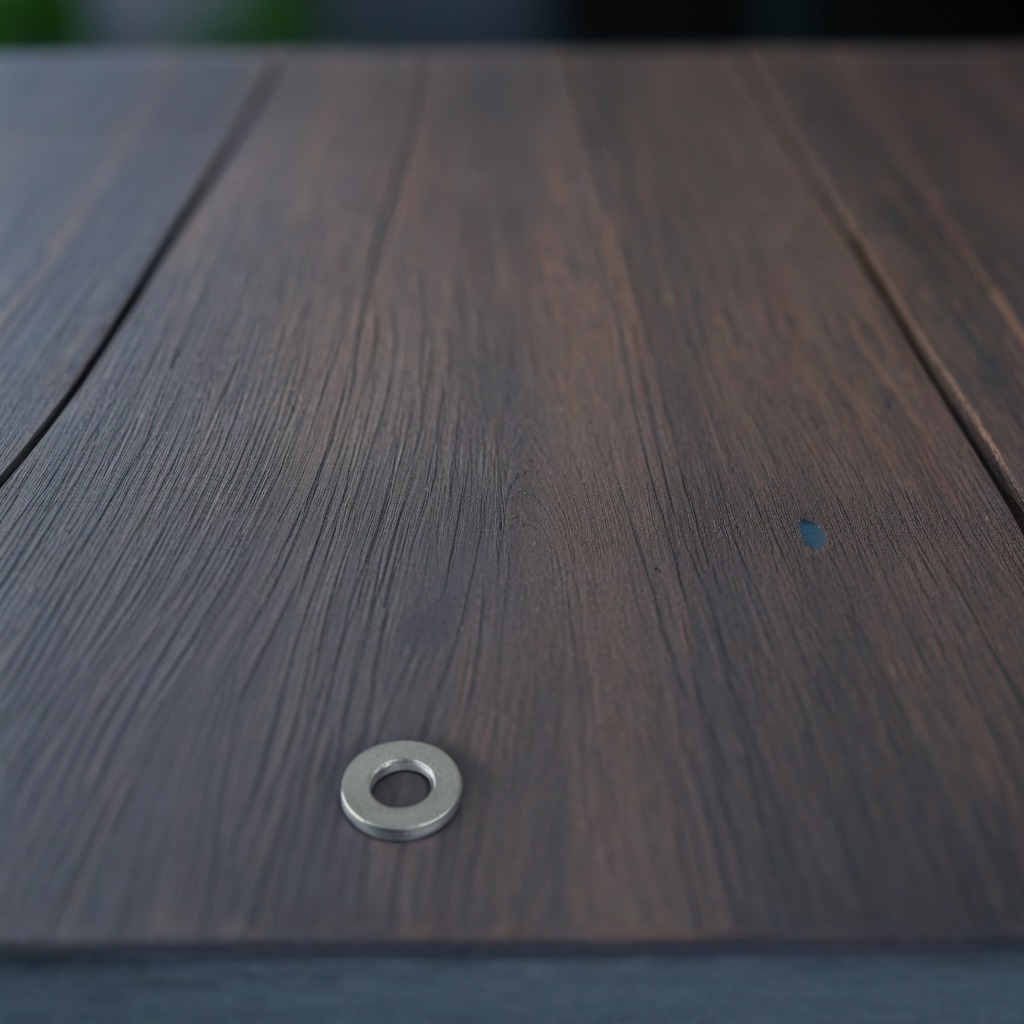
A flat metal washer is lying on the old table.